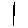
Label: line